RGB frame:
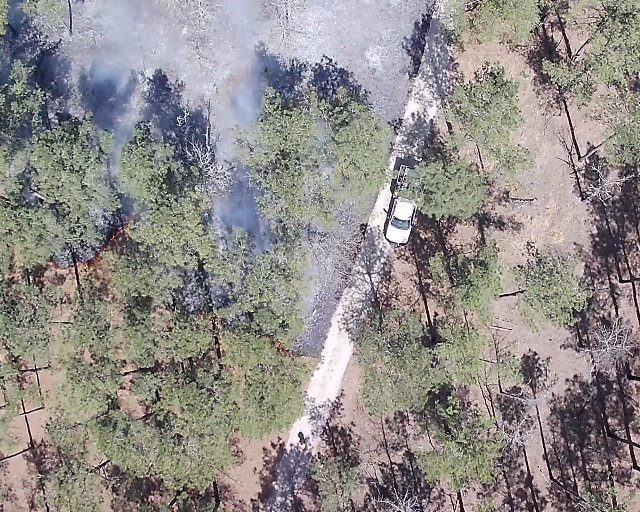
Thermal frame:
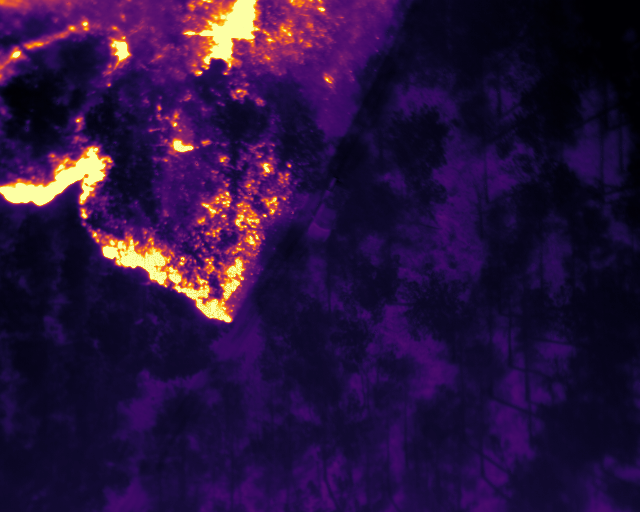
Captured: 2026-02-27 02:38:38
Pixels at or above 80 °C: 33137 (fraction of frame: 0.1011)